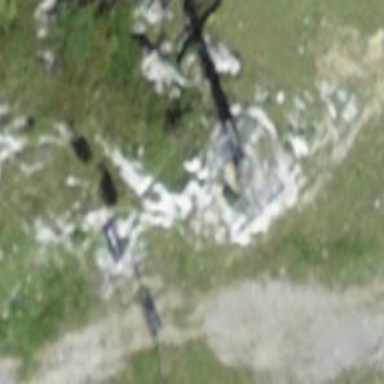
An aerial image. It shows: Pylon used for aerialway.